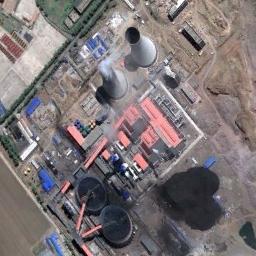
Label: thermal_power_station